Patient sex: F
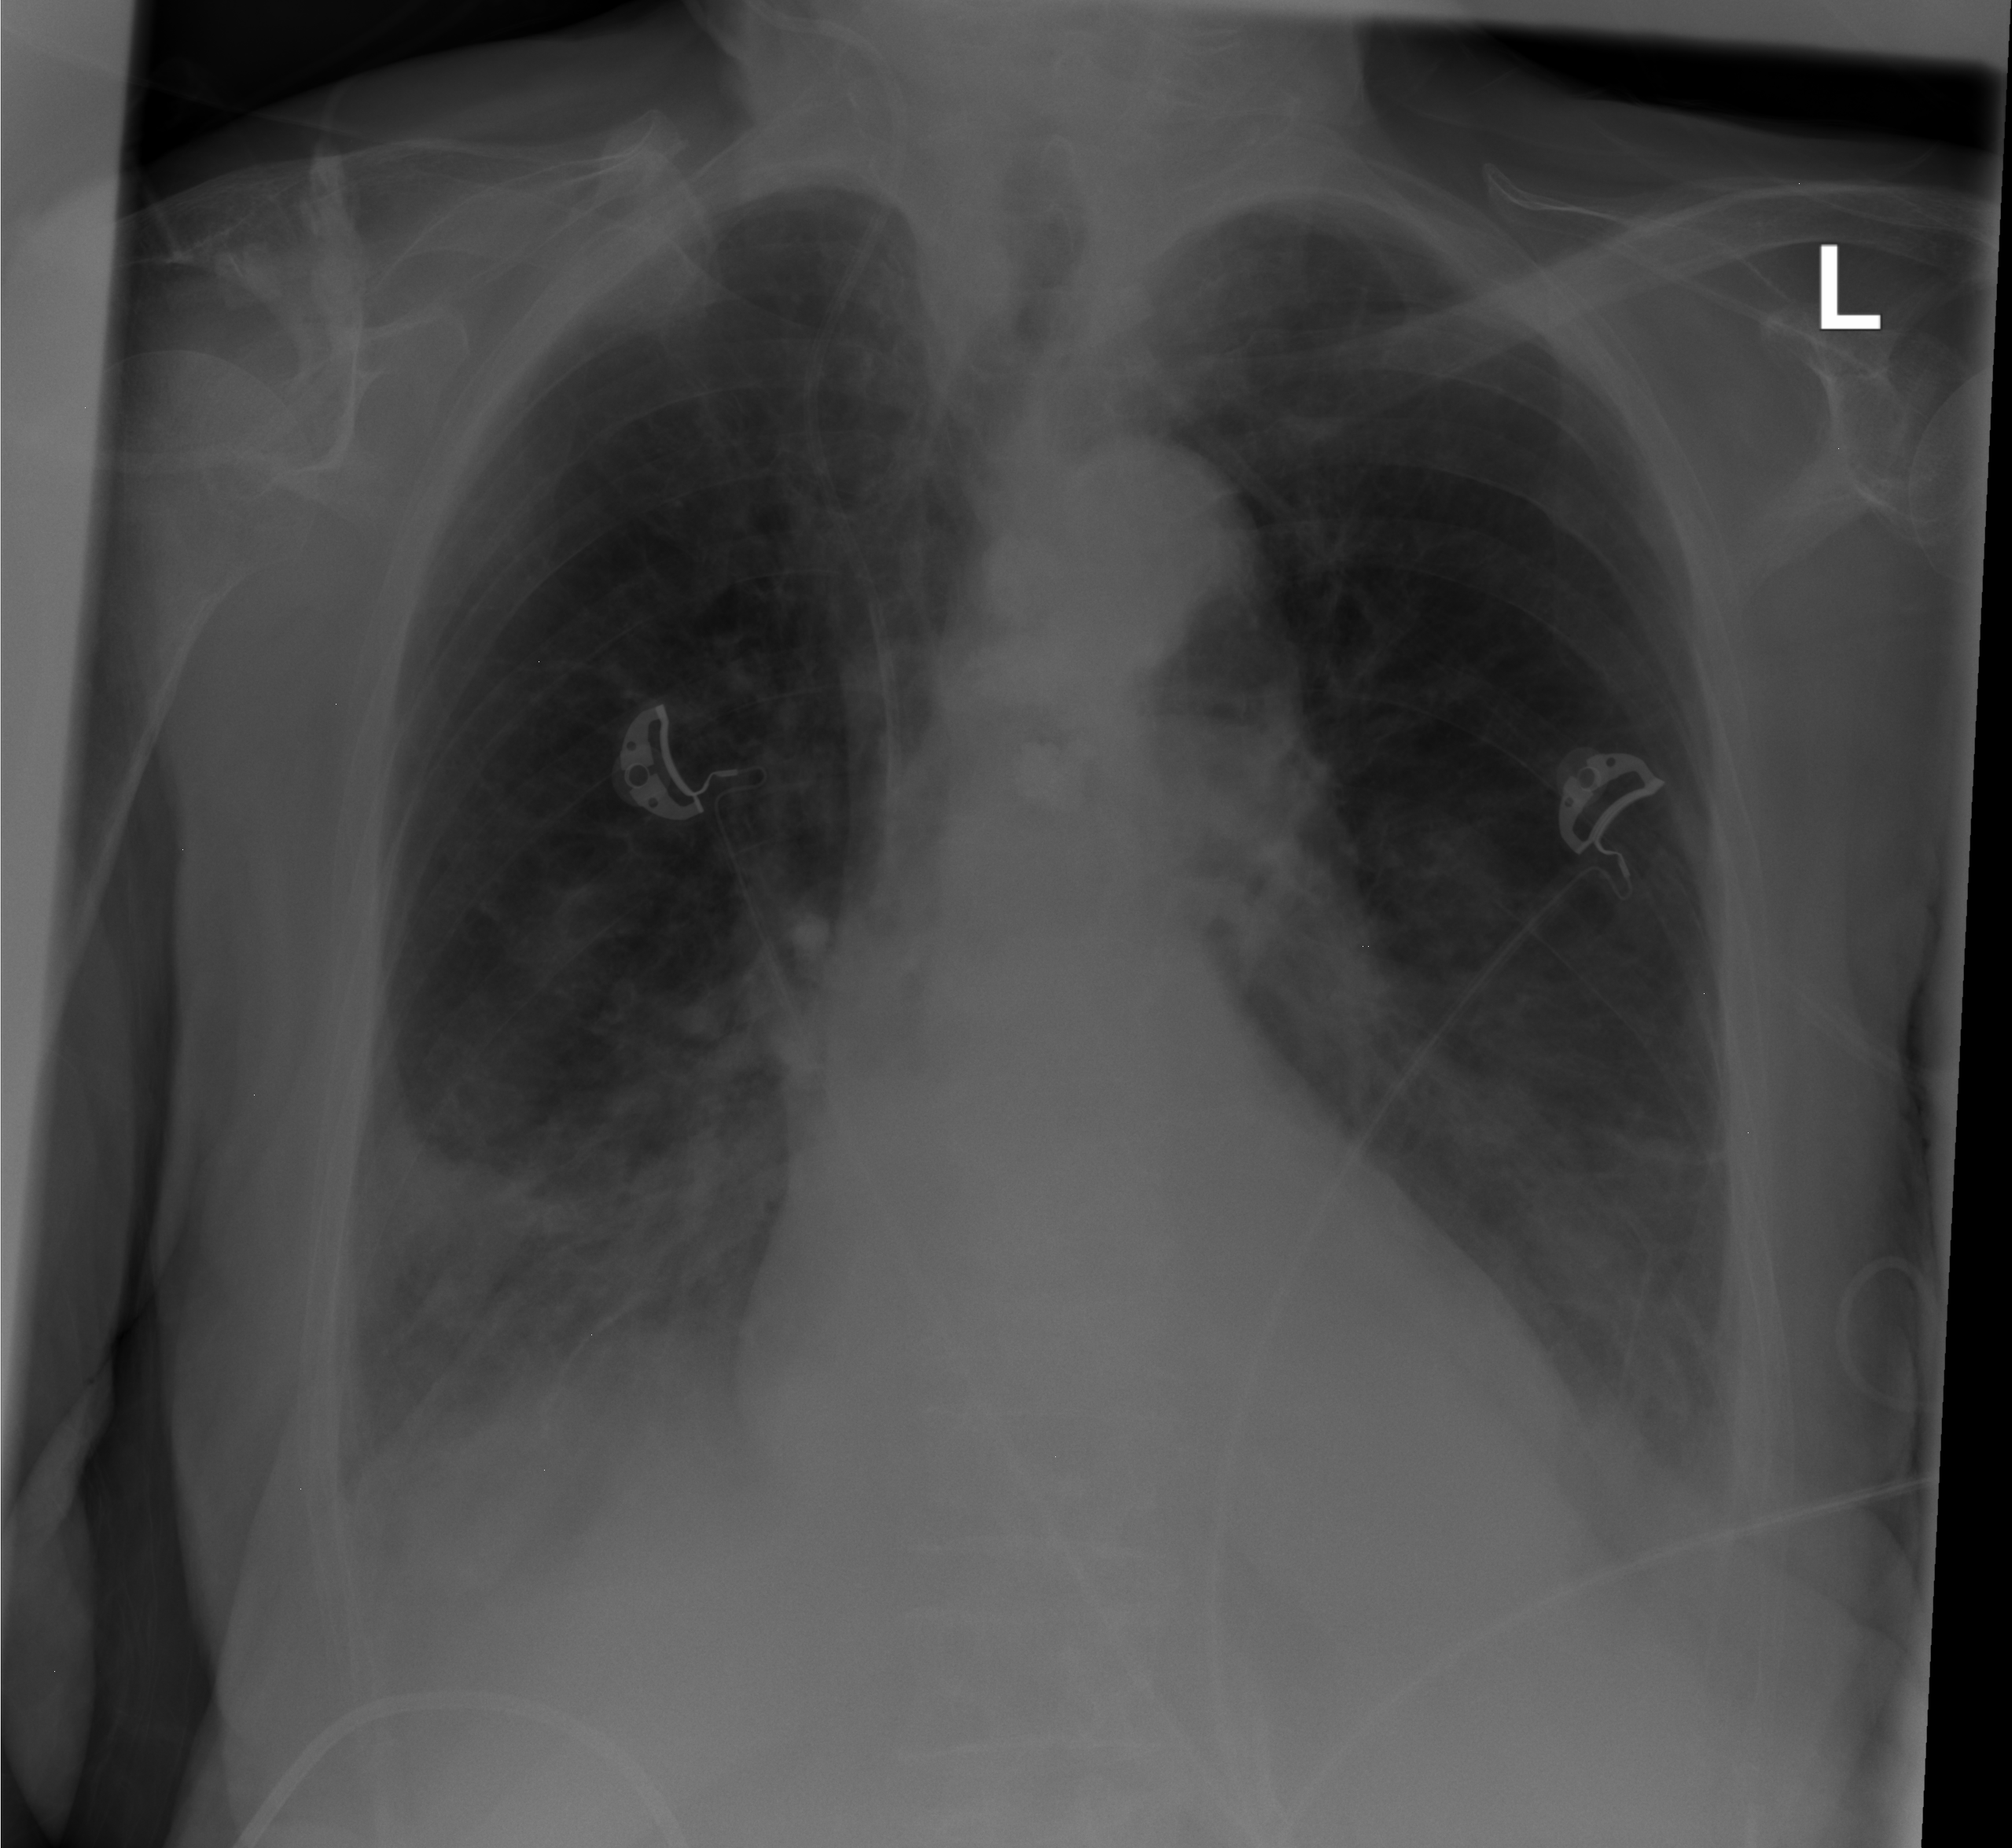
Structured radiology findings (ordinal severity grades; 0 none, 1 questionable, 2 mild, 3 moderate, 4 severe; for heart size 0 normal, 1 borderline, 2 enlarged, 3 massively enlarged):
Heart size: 1
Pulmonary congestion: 1
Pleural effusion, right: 2
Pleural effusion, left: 2
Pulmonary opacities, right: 2
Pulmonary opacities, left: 1
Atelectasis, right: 2
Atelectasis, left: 2